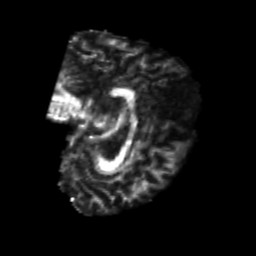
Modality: FA
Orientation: sagittal
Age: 23
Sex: female
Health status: healthy
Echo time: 0.074 s